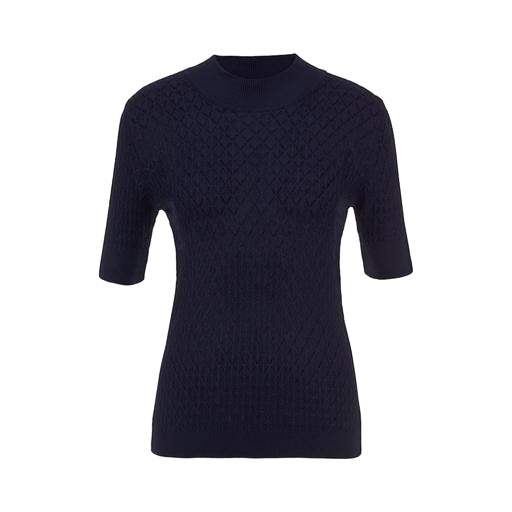
high-neck top, half-sleeve jacquard top, short-sleeve turtleneck top, white background